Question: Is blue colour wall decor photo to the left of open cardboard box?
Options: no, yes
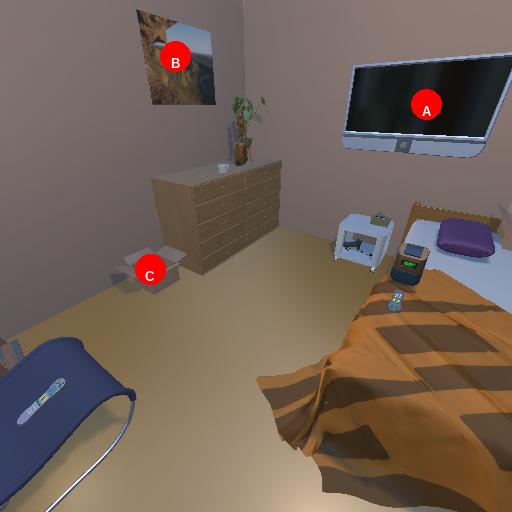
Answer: no